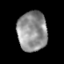
Tissue: prostate
Cell type: T cells
Senescence score: 0.3269
Nuclear area (px): 1155
Mean DAPI intensity: 144.619